Question: I noticed that intellij/rubymine themes, are flawed. Monokai colors arent actually being used as provided. Is it possible to easily fix this?

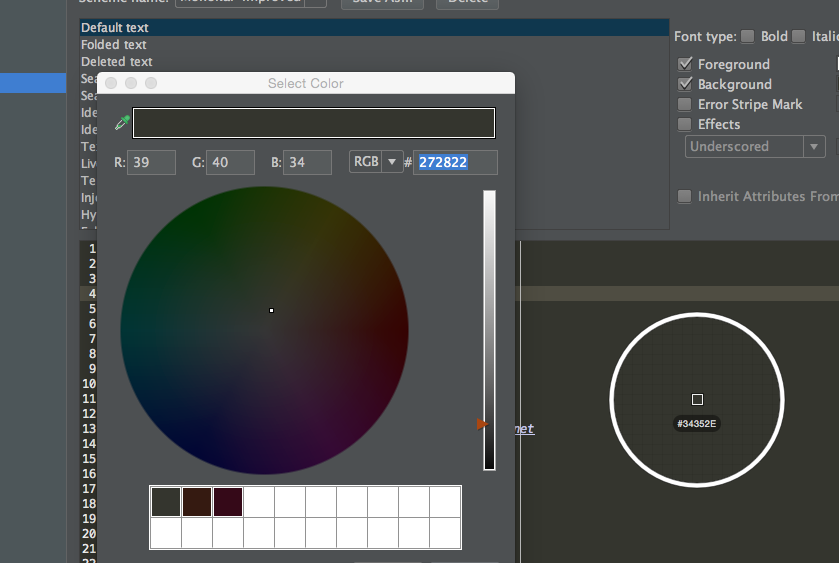
Answer: By default, RubyMine on Mac OS X renders everything through Quartz, which applies a level of gamma correction to the displayed picture. You can change this by editing Contents/Info.plist in the RubyMine.app package and changing the value of the apple.awt.graphics.UseQuartz VM option to false.
Note that it will also affect font antialiasing, graphics performance and other aspects of the graphics output.